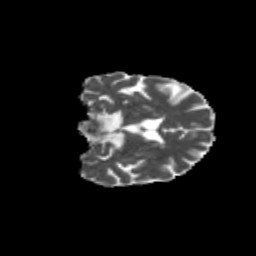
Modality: MD
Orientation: coronal
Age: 68
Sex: male
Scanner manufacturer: siemens
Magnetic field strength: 3 T
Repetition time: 4.71 s
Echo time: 0.0906 s